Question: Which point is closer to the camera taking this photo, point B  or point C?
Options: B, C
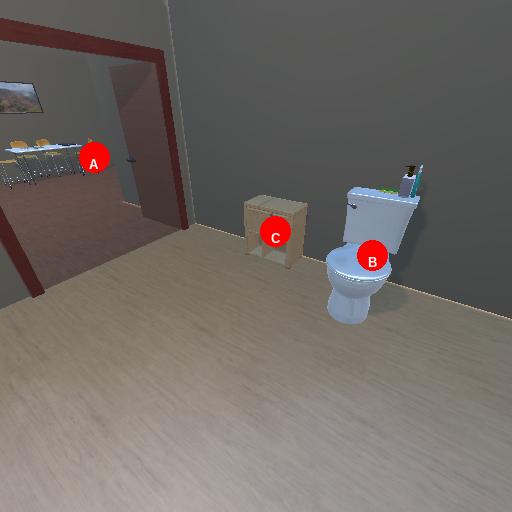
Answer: B